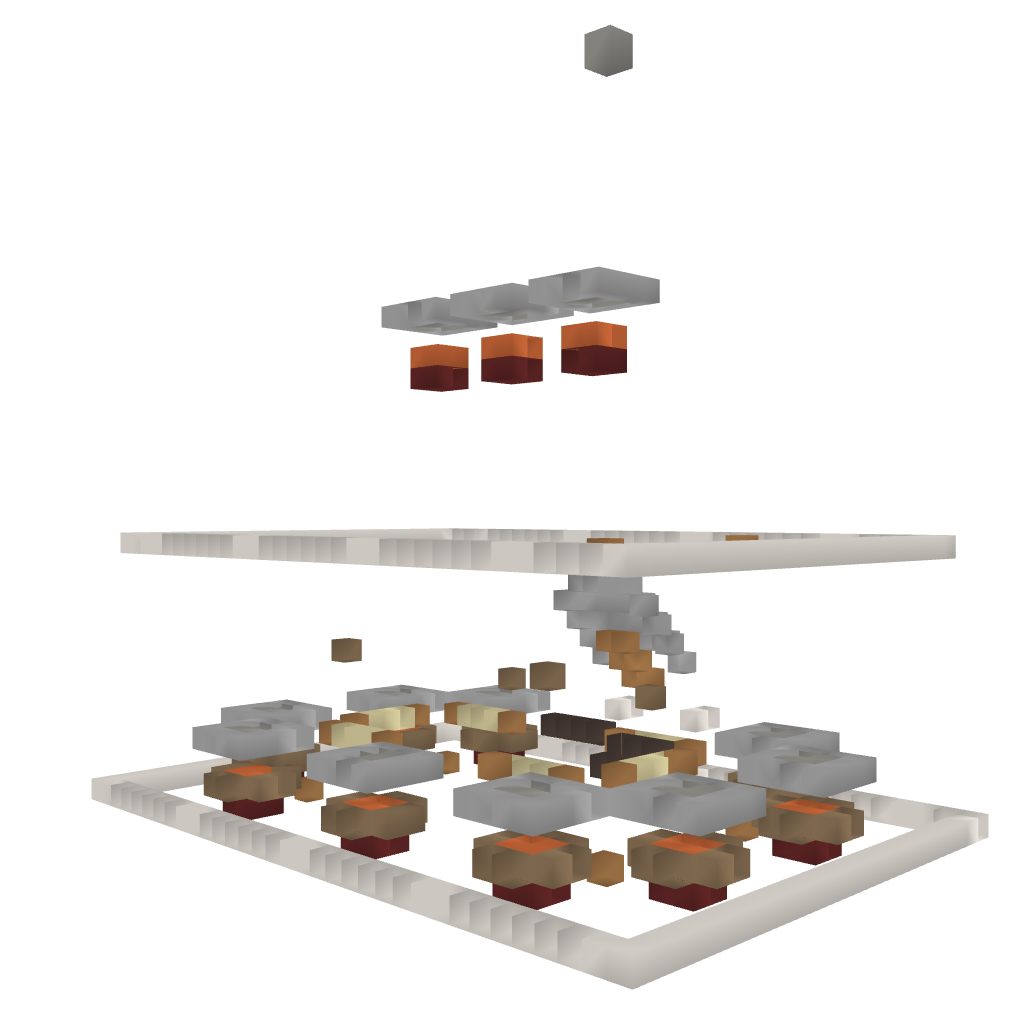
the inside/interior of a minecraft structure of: Templo